Chest X-ray:
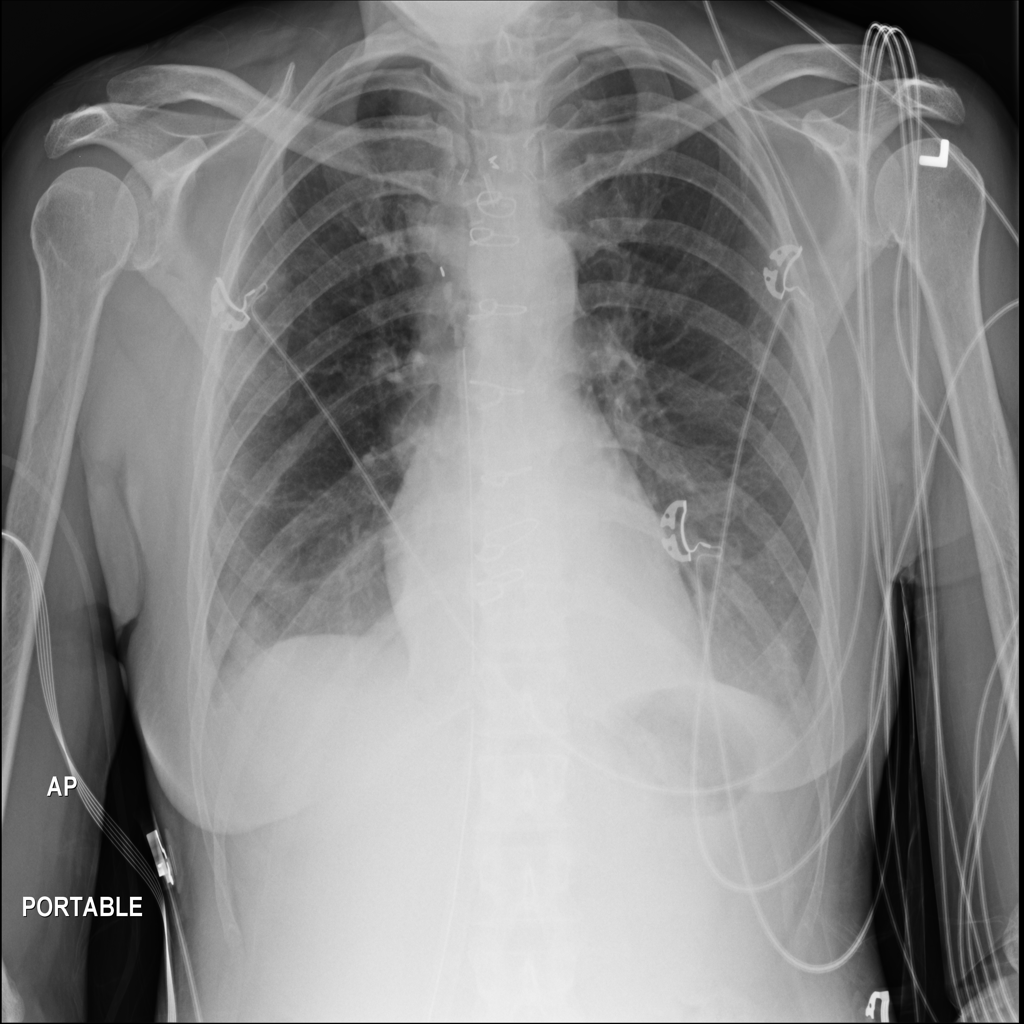
Findings: Effusion
No abnormal finding: no